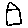
Label: house